Question: I started using the new CoordinatorLayout and I ran into this issue:

As you can see when I try to scroll down when the toolbar is partially visible and the recylcerview is at the top position it triggers the refresh event instead of pulling down the toolbar. The user has to scroll up than down again to reveal it.
Layout XML looks something like this:
activity_main.xml:
'''
<android.support.v4.widget.DrawerLayout xmlns:android="http://schemas.android.com/apk/res/android"
xmlns:app="http://schemas.android.com/apk/res-auto"
xmlns:tools="http://schemas.android.com/tools"
android:id="@+id/drawer_layout"
android:layout_width="match_parent"
android:layout_height="match_parent"
android:fitsSystemWindows="true">
<android.support.design.widget.CoordinatorLayout
xmlns:android="http://schemas.android.com/apk/res/android"
xmlns:app="http://schemas.android.com/apk/res-auto"
android:layout_width="match_parent"
android:layout_height="match_parent">
<android.support.design.widget.AppBarLayout
android:layout_width="match_parent"
android:layout_height="wrap_content">
<android.support.v7.widget.Toolbar
android:id="@+id/toolbar"
style="@style/customActionBar"
android:layout_width="match_parent"
android:layout_height="wrap_content"
android:background="?attr/colorPrimary"
android:minHeight="?attr/actionBarSize"
app:layout_scrollFlags="scroll|enterAlways"/>
</android.support.design.widget.AppBarLayout>
<FrameLayout
android:id="@+id/container"
android:layout_width="match_parent"
android:layout_height="match_parent"
app:layout_behavior="@string/appbar_scrolling_view_behavior"/>
</android.support.design.widget.CoordinatorLayout>
<android.support.design.widget.NavigationView
android:id="@+id/navigation_view"
android:layout_width="wrap_content"
android:layout_height="match_parent"
android:layout_gravity="start"
android:background="@android:color/white"
app:headerLayout="@layout/navigation_drawer_header"
app:menu="@menu/navigation_items" />
</android.support.v4.widget.DrawerLayout>
'''
fragment_main.xml:
'''
<FrameLayout xmlns:android="http://schemas.android.com/apk/res/android"
xmlns:tools="http://schemas.android.com/tools"
android:layout_width="match_parent"
android:layout_height="match_parent">
<android.support.v4.widget.SwipeRefreshLayout
android:id="@+id/swipe_refresh"
android:layout_width="match_parent"
android:layout_height="match_parent">
<android.support.v7.widget.RecyclerView
android:id="@+id/recycler_view"
android:layout_width="match_parent"
android:layout_height="match_parent"
android:clipToPadding="false"
android:padding="8dp"
android:scrollbars="none" />
</android.support.v4.widget.SwipeRefreshLayout>
</FrameLayout>
'''
Ther SwipeRefreshLayout is in a FrameLayout becuase there are more elements in the fragment in my app.
Any help would be appreciated.
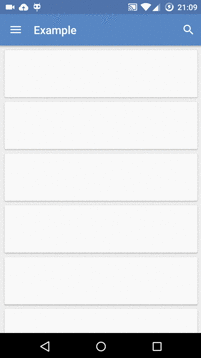
Answer: This issue has been fixed in the in the Support Library v23.1.1.
Seems like you have to enable/disable the 'SwipeRefreshLayout' when the 'AppBarLayout' offset changes, using 'AppBarLayout.OnOffsetChangedListener'.
See <URL>